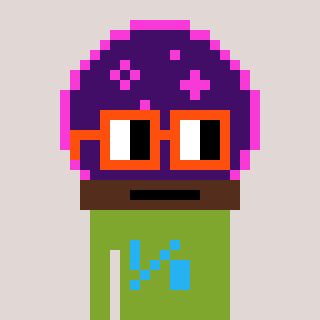
a pixel art character with square orange glasses, a crystalball-shaped head and a slimegreen-colored body on a warm background